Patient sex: F
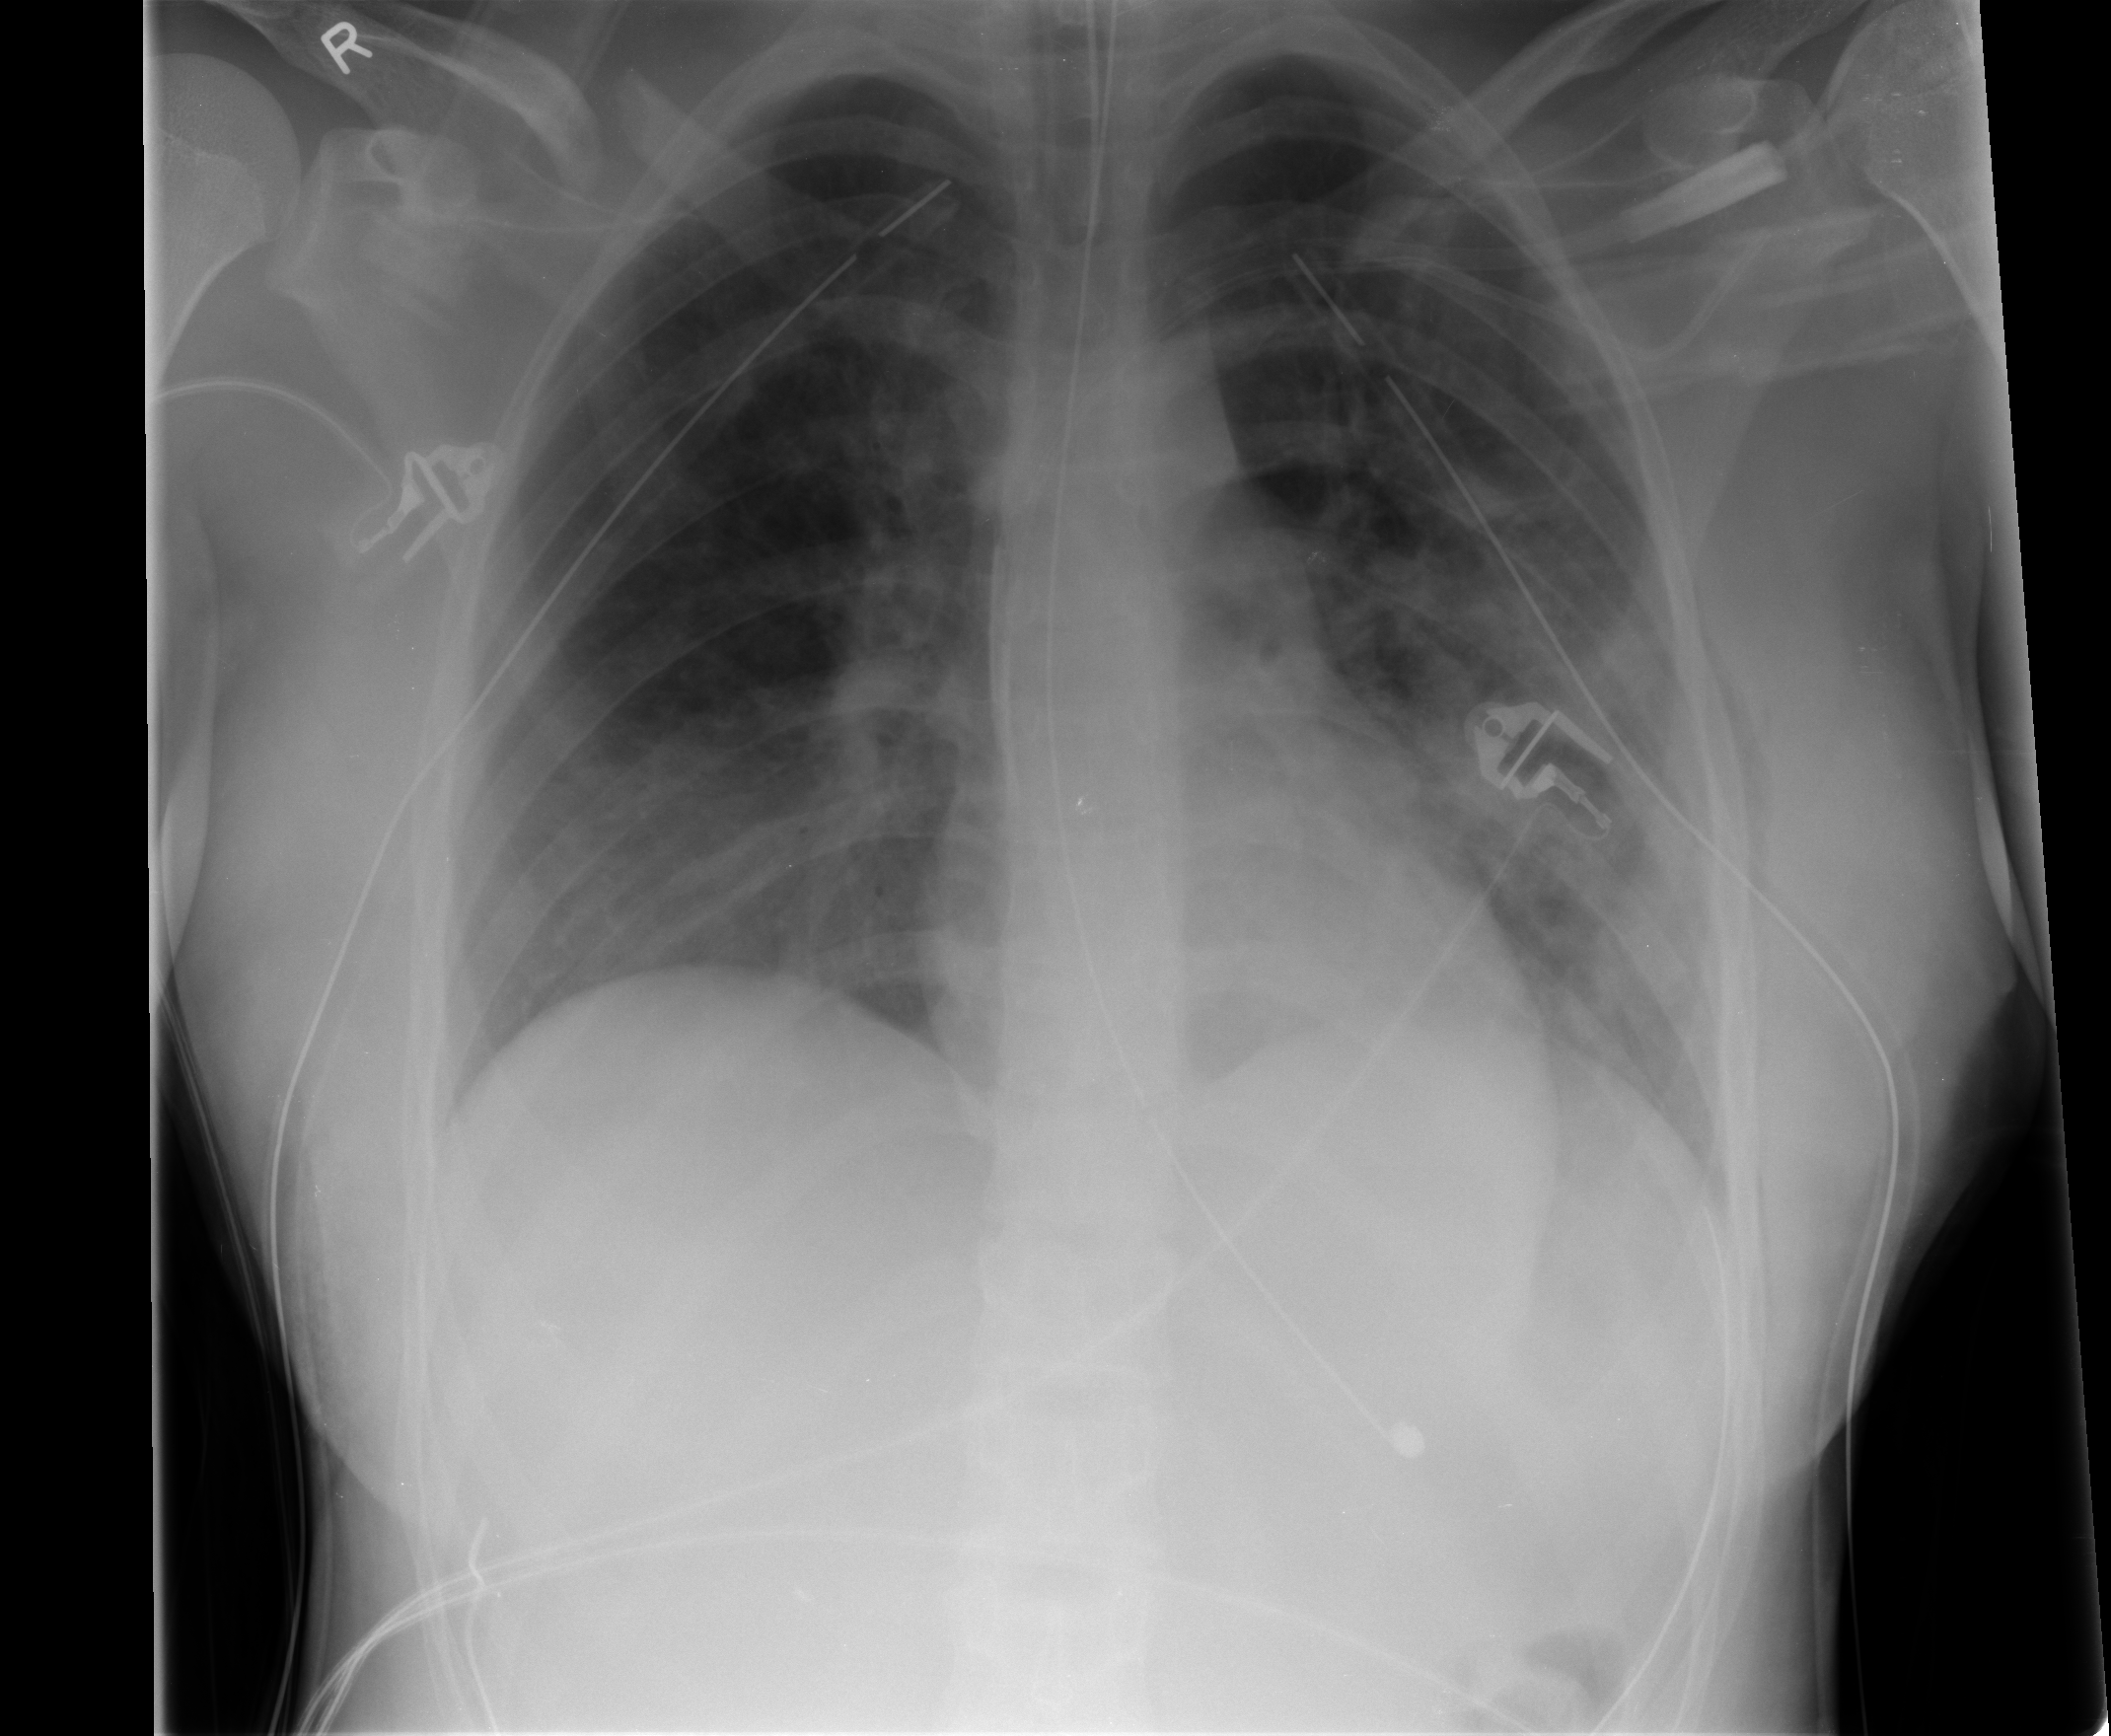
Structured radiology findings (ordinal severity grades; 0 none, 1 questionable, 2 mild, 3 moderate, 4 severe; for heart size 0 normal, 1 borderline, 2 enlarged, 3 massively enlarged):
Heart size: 0
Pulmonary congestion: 0
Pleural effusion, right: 0
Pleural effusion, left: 1
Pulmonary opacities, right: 2
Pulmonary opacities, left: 3
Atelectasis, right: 2
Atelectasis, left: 2